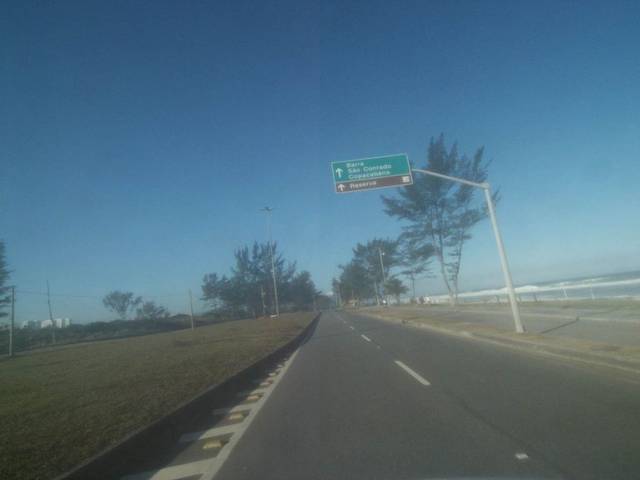
Region: Brazil
Coordinates: -23.022, -43.447